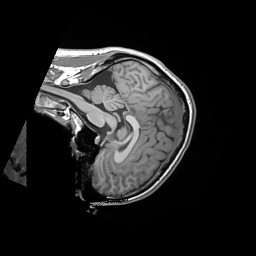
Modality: T1w
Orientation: sagittal
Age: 26
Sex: male
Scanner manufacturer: siemens
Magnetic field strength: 3 T
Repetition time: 1.55 s
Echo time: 0.00234 s